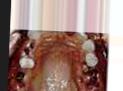
Condition: Caries